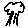
Label: tree